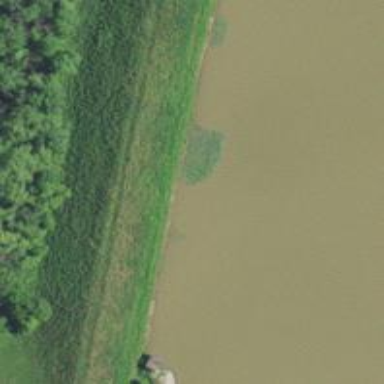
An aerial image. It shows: Dam across waterway.